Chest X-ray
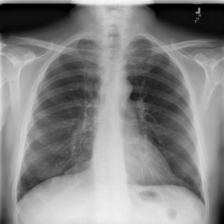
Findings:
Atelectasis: negative
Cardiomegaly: negative
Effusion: negative
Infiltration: negative
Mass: negative
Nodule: negative
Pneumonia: negative
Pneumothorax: negative
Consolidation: positive
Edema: negative
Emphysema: negative
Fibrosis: negative
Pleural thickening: negative
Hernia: negative